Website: ulta-beauty
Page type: account-dashboard
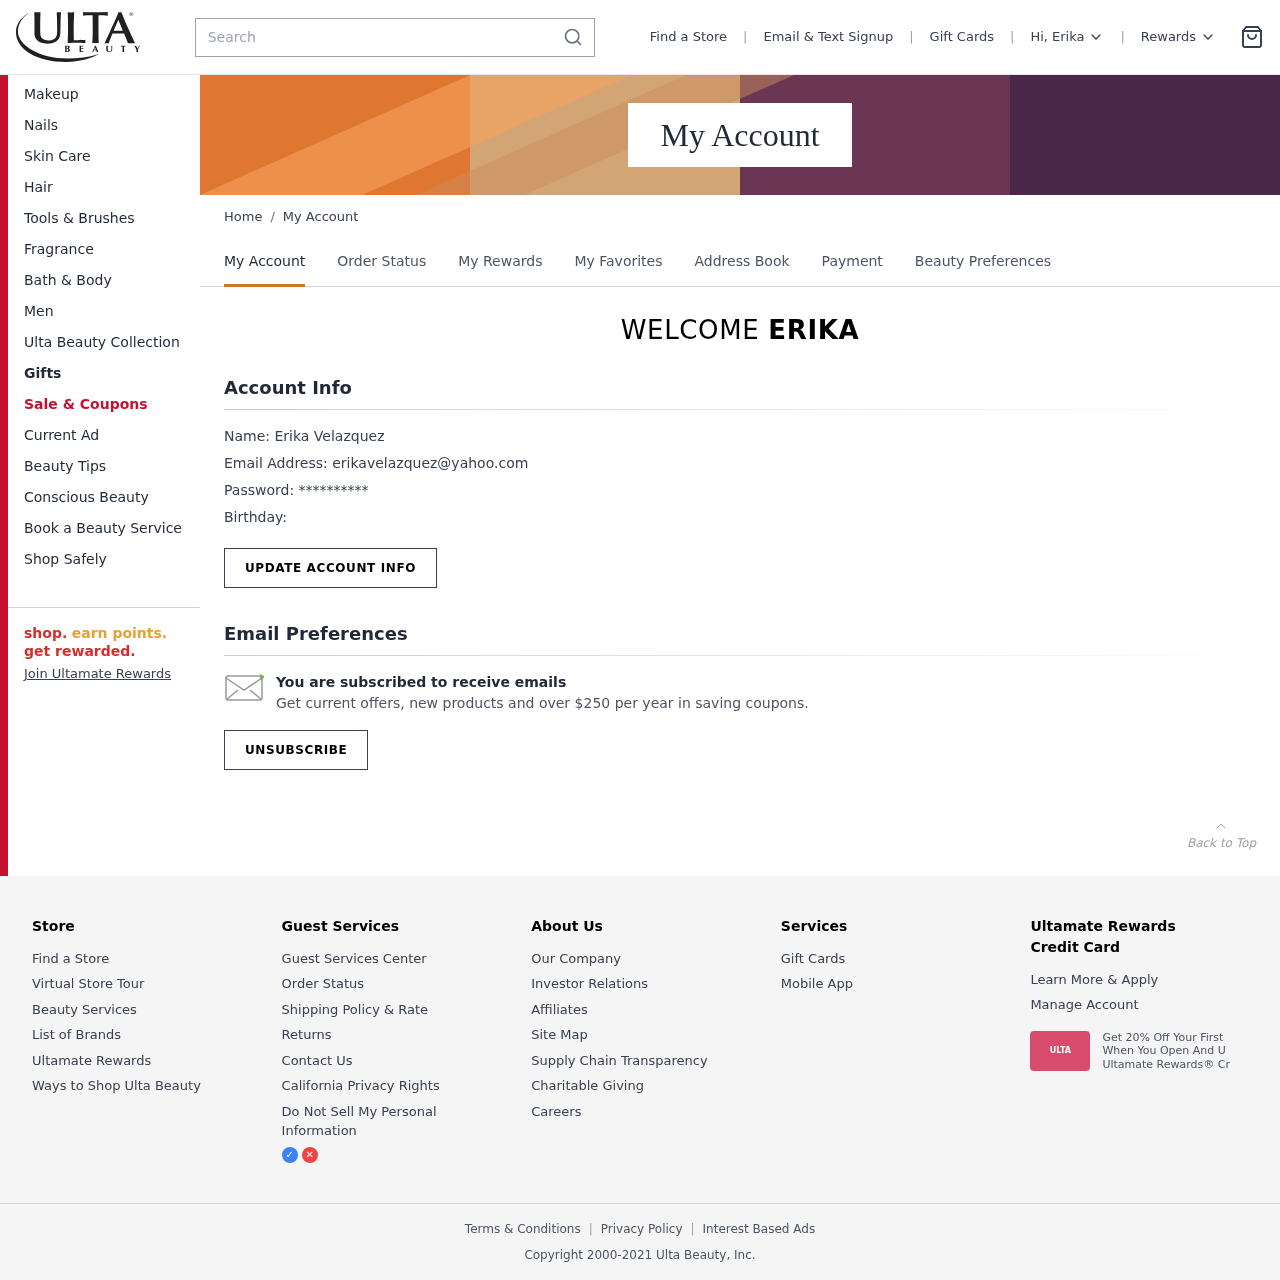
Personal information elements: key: PII_EMAIL
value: erikavelazquez@yahoo.com
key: PII_FIRSTNAME
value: Erika
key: PII_FIRSTNAME
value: ERIKA
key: PII_FULLNAME
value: Erika Velazquez
Search elements: key: HEADER_SEARCH
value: Search